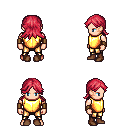
a pixel art fantasy rpg character, male body template, human, light skin, gold chest armor, gold greaves, ruby red loose hair, leather bracers, brown shoes, four views (front, back, left, right), 2x2 character sprite sheet, small pixel art, hard edges, no anti-aliasing